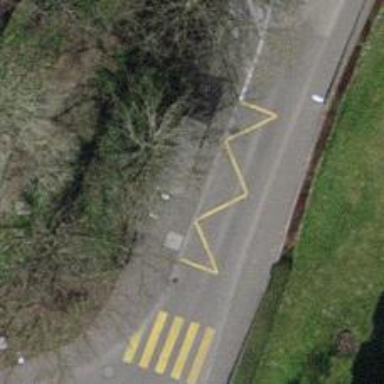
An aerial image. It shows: Bus stop with platform for public transport.